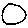
Label: circle